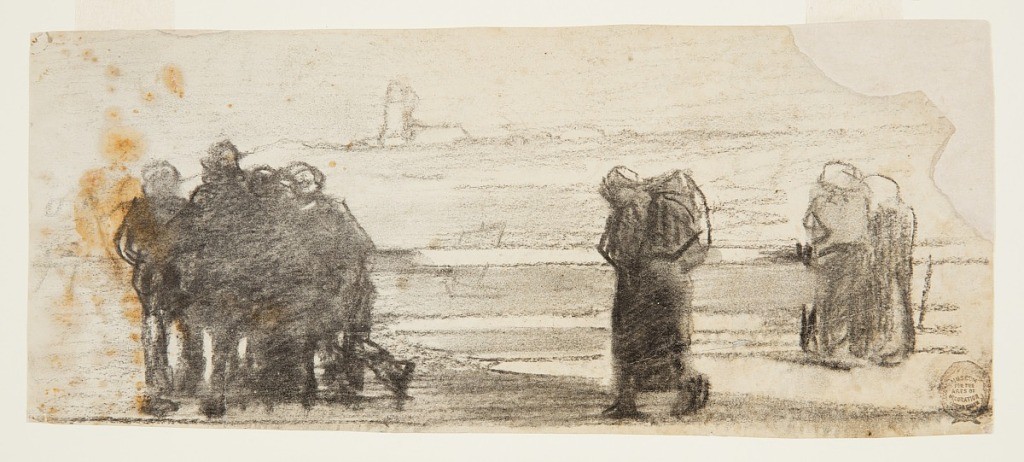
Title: Figures Overlooking Bay and Small Boat, Cullercoats, England
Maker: Winslow Homer, American, 1836–1910
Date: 1881–82
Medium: Charcoal on heavy off-white wove paper
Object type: Drawing
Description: Horizontal view of groups of figures gathered at a railing overlooking a bay and a small boat; a small strip of land with the ruins of the Tynemouth Priory, in background.